Question: I want to check and see if the user's (blinking) cursor position is between two strings in a textarea.

Handling the tab events is it's own thing, I just want to know the method of handling the cursor location in relation to the tags.
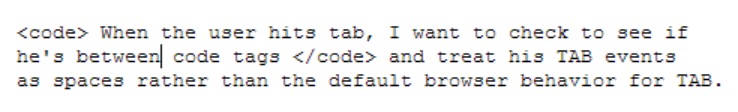
Answer: to find an inside-tag match, you can split the text into the left and right, then look for the proper open/close tags in the correct half.
from there, it's simple to make the tab replacement using the same halfs:
'''
<textarea>blah <code> this is the code </code> and this is not.</textarea>
<script>
function handleKeys(e) {
var t,n,s,r, pad=" ";
if (e.shiftKey && e.keyCode == 32) {
t = this.value,
n = this.selectionStart,
s = this.scrollTop,
r = [t.slice(0, n), t.slice(n)];
this.value = r.join(pad);
this.selectionStart = this.selectionEnd = n + pad.length;
this.scrollTop = s;
e.preventDefault();
}
}
</script>
'''
pressing tab inside a code tag will insert a tab character. You should also consider providing some way for folks who use only the keyboard to escape the tab trap, maybe the escape key or something.
EDIT: i added scroll resume to fix a bug in some browsers that scroll the textarea to the top when inserting. Since it's an event that could fire a lot, i also optimized the function to ignore non-relevant key-presses completely (instead of doing some work each and every keydown).